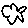
Label: cloud